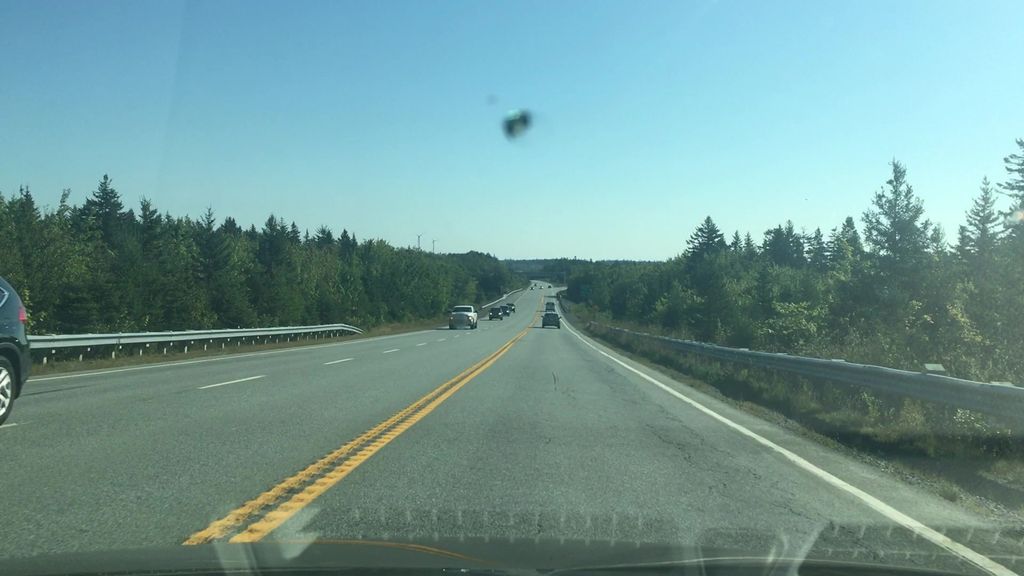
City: halifax